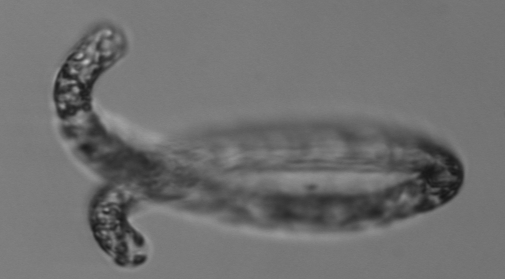
Label: Guinardia_striata